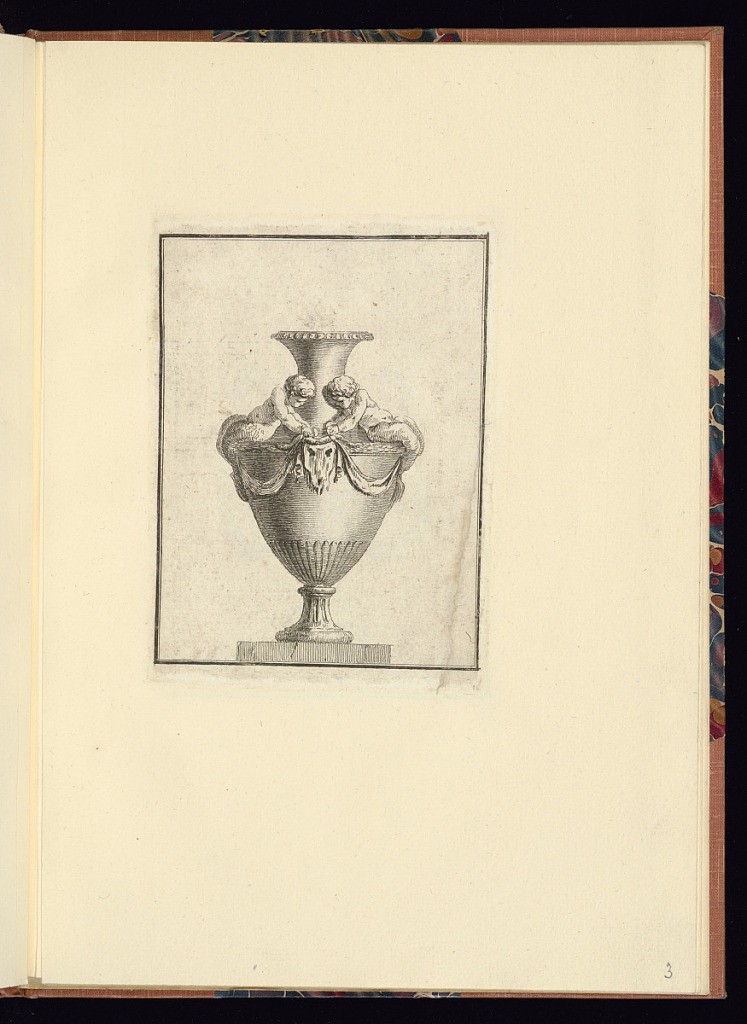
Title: Ornamental Vase Design
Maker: Juste-François Boucher, French, 1736 – 1782
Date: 1755-1768
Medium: Etching on laid paper
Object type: Print
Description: Vase design with two triton putti sitting on the shoulder of the vase, holding a bucranium. The vase is decorated with egg-and-dart ornamentation at its lip, a pointed leaf pattern at its base, and fluting at the foot. the vase is elevated on a low plinth. The plate is not signed or numbered.